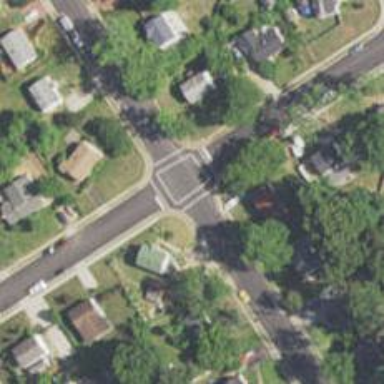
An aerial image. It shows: Marked crossing on the road.